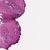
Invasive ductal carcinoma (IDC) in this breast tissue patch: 0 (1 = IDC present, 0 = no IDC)